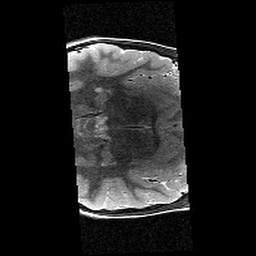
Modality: T2w
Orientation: axial
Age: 12
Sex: female
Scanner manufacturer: siemens
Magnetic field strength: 3 T
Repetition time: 9.23 s
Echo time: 0.067 s